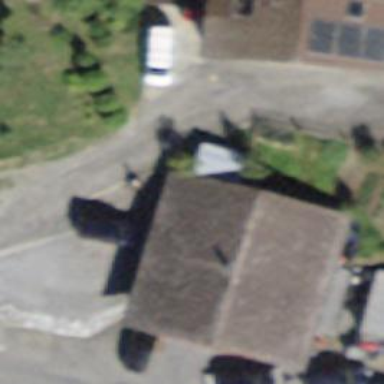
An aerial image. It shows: Building.